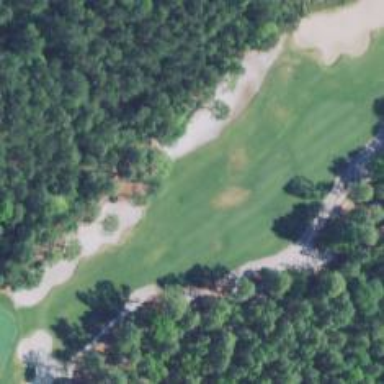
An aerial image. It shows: Golf hole.